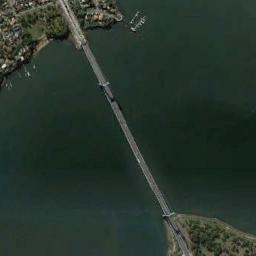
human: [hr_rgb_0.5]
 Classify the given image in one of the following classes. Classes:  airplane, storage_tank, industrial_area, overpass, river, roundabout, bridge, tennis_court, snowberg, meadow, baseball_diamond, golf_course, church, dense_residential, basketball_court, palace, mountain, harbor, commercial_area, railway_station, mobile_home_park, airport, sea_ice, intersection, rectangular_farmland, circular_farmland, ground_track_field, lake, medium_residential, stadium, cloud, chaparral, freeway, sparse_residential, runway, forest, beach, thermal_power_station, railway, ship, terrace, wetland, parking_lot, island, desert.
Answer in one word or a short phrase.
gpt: bridge